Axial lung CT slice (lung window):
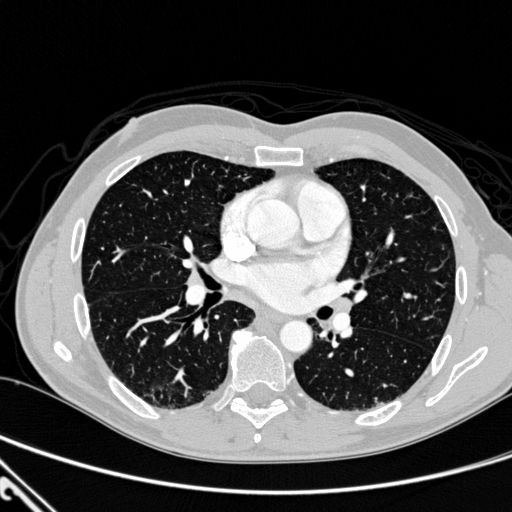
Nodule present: no